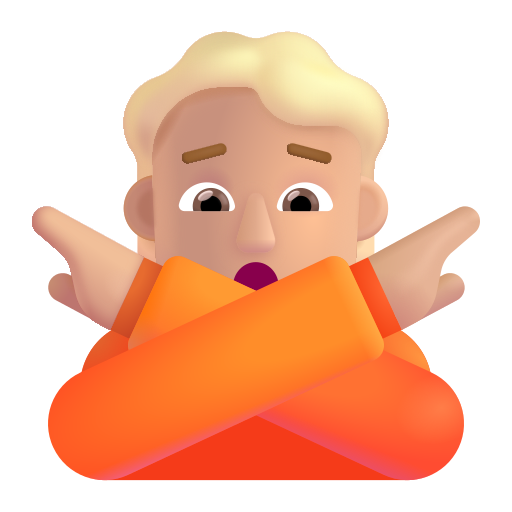
person gesturing no color  light